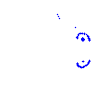
Particle: proton